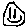
Label: smiley face